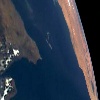
Label: water